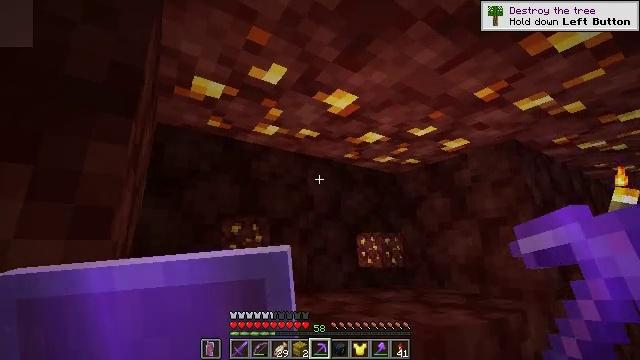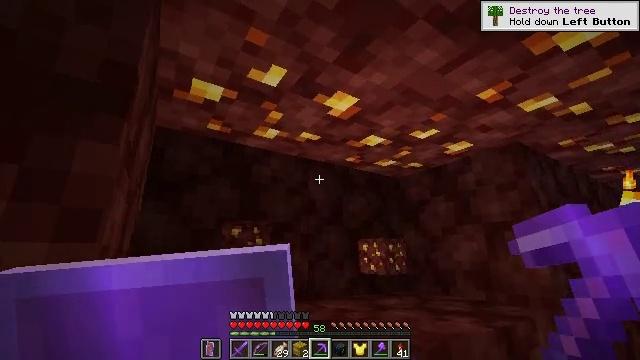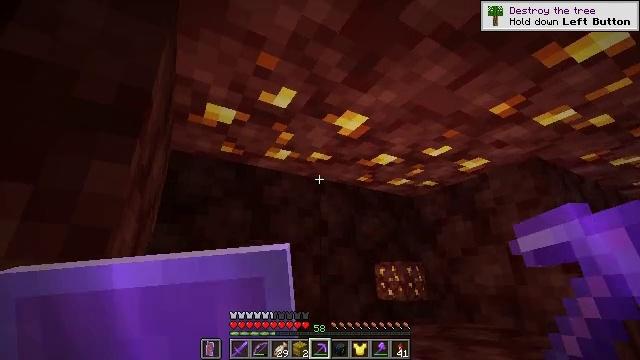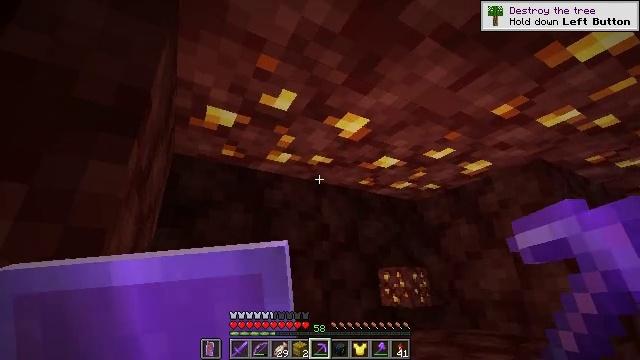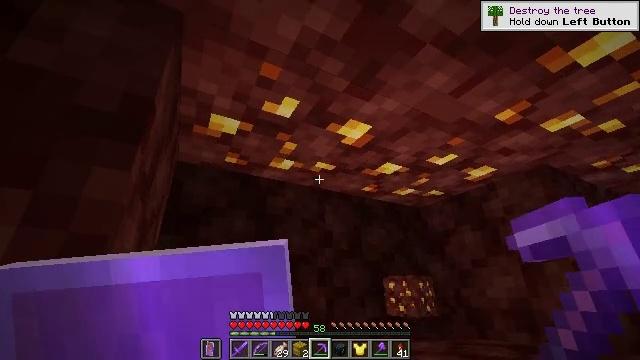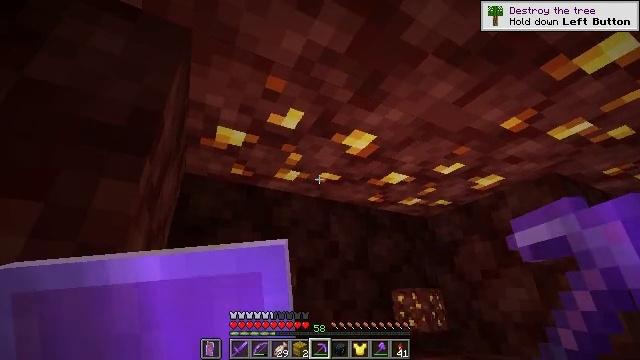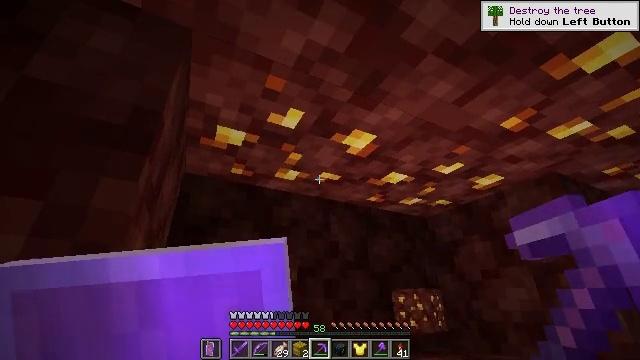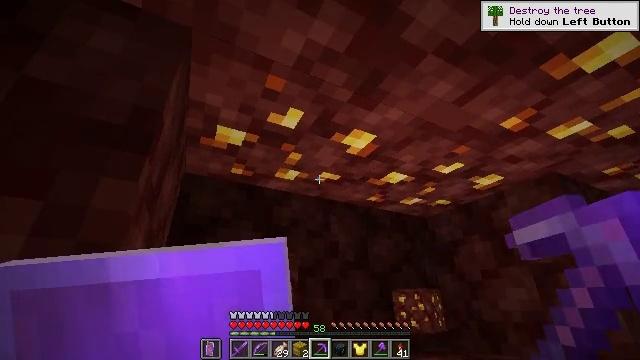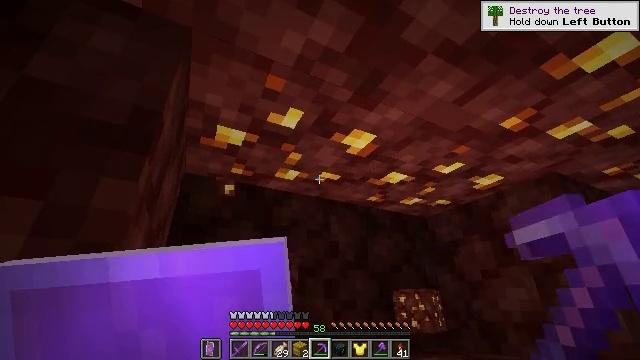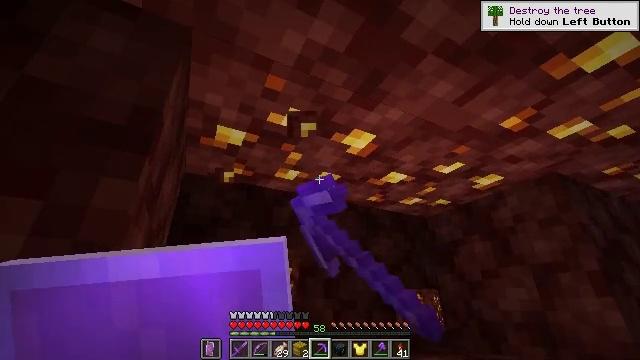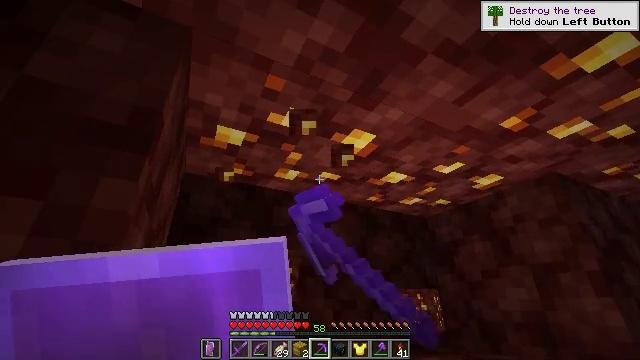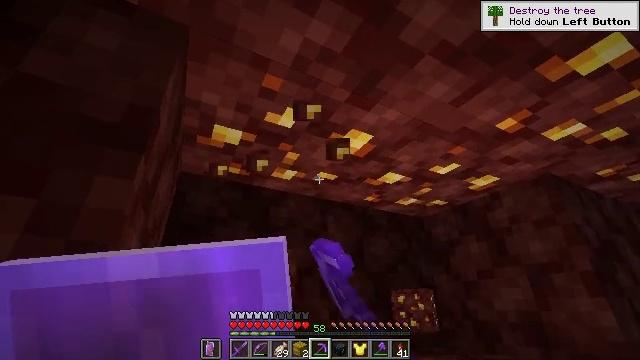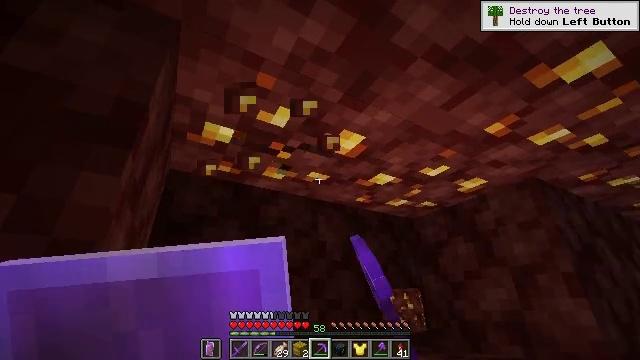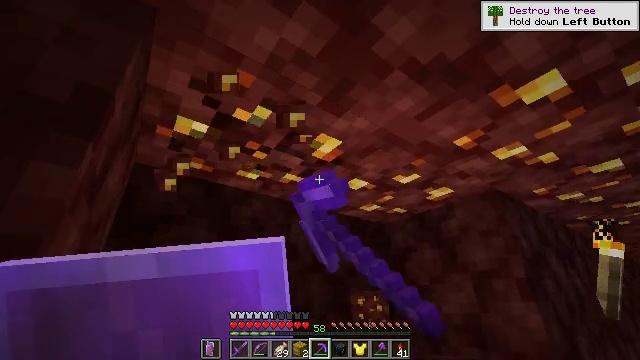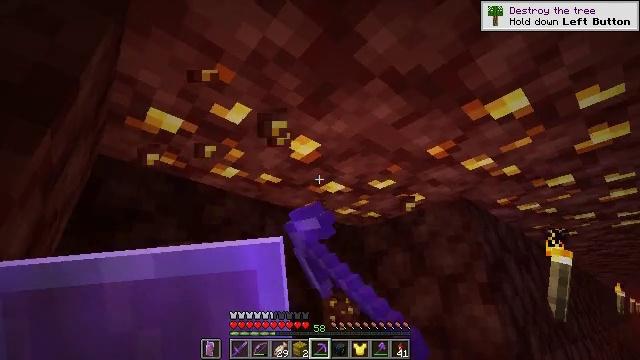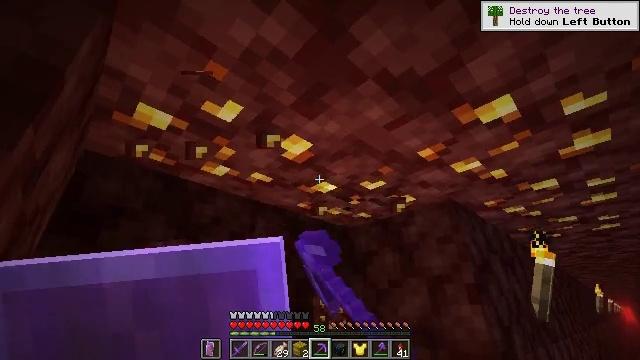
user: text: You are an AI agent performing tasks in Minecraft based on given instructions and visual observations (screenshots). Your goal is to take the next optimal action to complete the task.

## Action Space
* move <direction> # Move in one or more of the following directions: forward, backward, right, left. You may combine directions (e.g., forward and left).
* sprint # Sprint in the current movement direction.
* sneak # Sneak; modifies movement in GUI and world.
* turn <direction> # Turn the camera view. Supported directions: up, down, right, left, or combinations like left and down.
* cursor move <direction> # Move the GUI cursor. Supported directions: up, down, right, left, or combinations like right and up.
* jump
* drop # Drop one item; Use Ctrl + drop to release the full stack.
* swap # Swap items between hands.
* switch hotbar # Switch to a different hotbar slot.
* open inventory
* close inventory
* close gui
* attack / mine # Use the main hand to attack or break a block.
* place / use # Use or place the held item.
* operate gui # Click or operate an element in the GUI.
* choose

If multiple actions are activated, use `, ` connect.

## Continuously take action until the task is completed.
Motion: motion action
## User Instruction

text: Extract nether gold ore from the Netherrack.
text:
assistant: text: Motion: sneak, turn up
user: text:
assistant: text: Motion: sneak, turn left and up
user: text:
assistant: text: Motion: sneak, turn up
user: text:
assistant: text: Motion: sneak, turn up
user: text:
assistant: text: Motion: sneak, turn left and up
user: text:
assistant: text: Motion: sneak
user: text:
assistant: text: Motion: sneak
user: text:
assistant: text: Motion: sneak, attack / mine
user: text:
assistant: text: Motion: sneak, attack / mine
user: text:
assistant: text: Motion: sneak, attack / mine
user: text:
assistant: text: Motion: sneak, attack / mine
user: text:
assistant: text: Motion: sneak, turn right, attack / mine
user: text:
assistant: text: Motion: sneak, turn right, attack / mine
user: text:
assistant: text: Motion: sneak, turn right, attack / mine
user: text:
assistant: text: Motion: sneak, turn right, attack / mine
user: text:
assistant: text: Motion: sneak, turn right, attack / mine
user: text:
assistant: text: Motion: sneak, turn right, attack / mine
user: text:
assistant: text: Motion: sneak, attack / mine
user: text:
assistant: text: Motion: sneak, attack / mine
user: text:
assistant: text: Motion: sneak, attack / mine
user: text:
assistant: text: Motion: sneak, attack / mine
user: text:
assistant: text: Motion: sneak, attack / mine